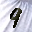
Label: 9